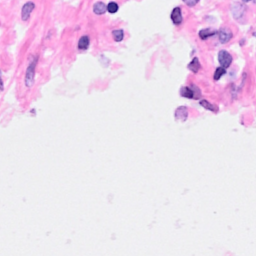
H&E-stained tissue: Breast